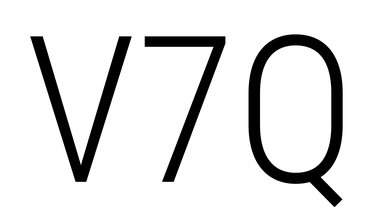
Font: Roboto_Condensed_Light